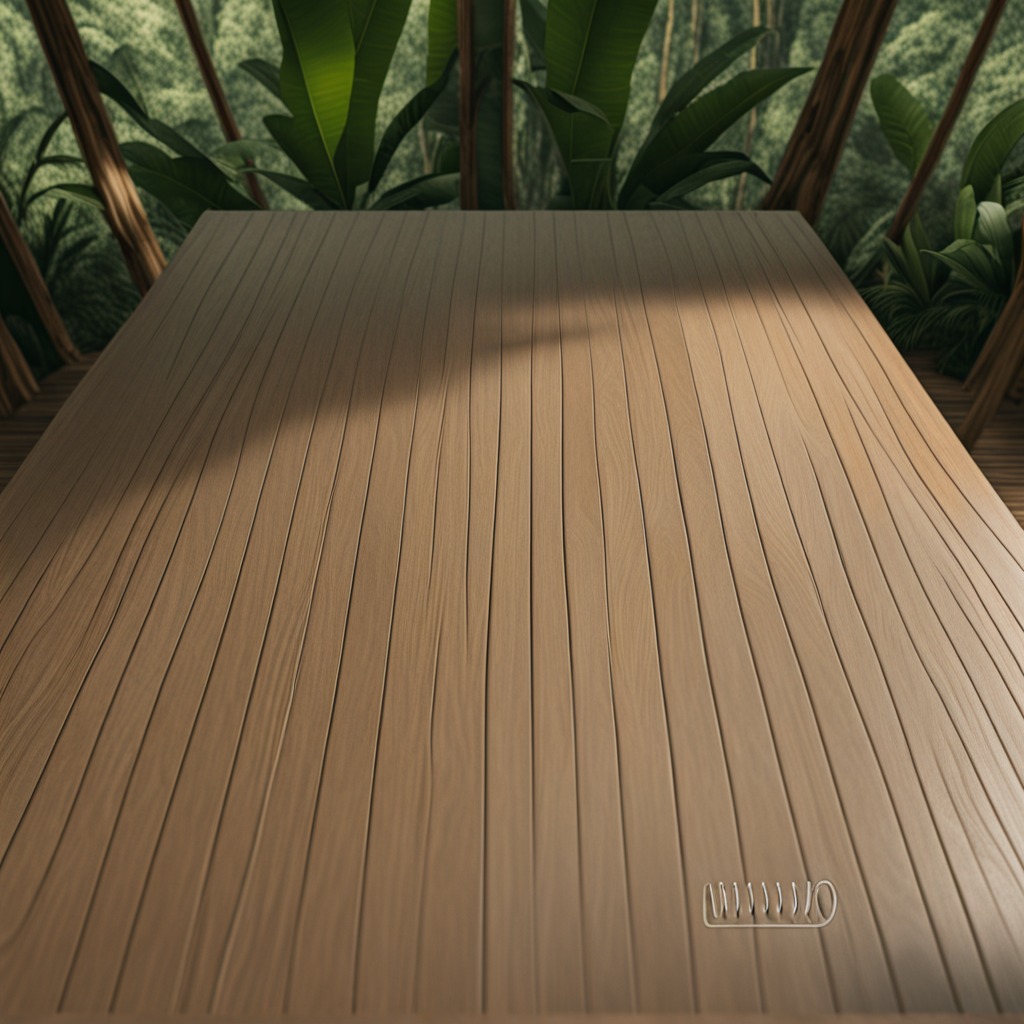
A coiled metal spring is lying on a wooden table inside a jungle field workshop tent.